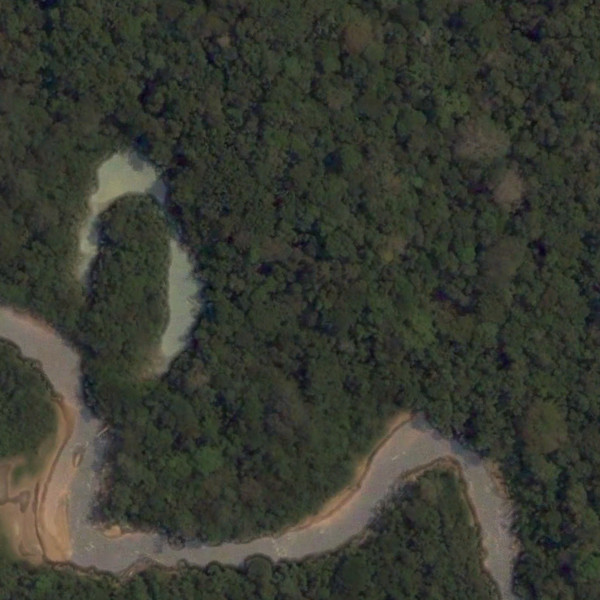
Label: Forest